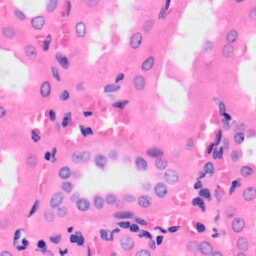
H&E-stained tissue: Kidney